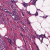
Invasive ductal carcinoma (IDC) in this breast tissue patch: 1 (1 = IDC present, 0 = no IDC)